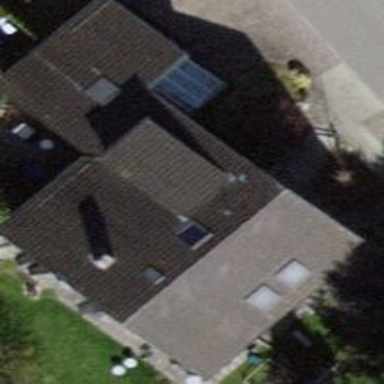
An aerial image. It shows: Building with pitched roof.